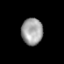
Tissue: prostate
Cell type: T cells
Senescence score: 0.3546
Nuclear area (px): 564
Mean DAPI intensity: 158.307